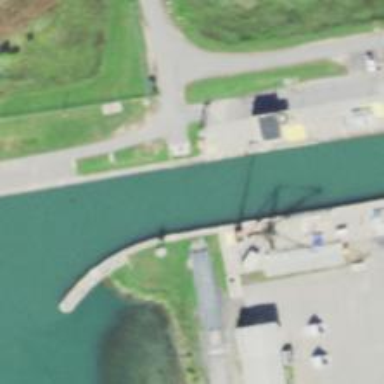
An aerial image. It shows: Lock gate on waterway.